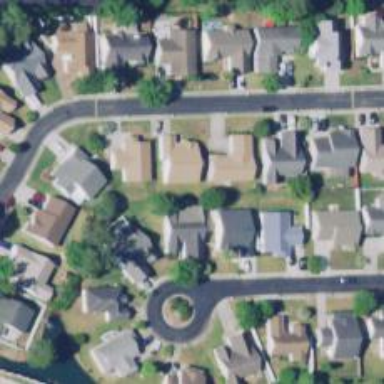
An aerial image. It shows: Neighborhood.